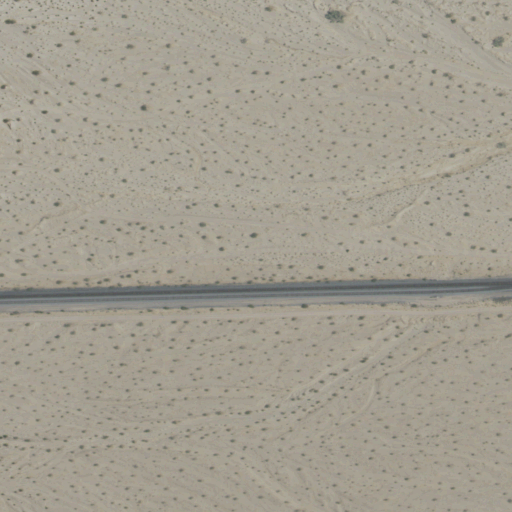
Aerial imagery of valley in California named Afton Canyon containing shrub and barren land